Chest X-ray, PA view. Patient: 30 years old, sex F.
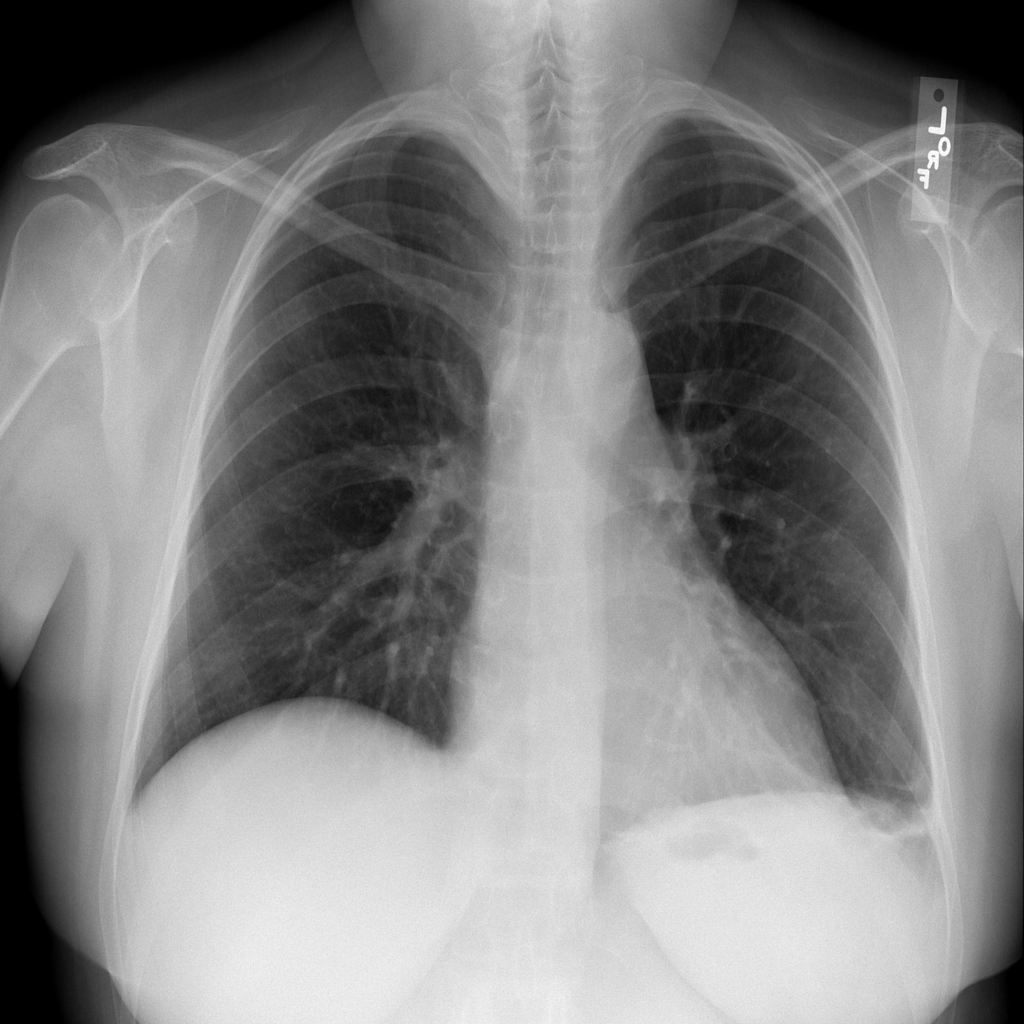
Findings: Atelectasis